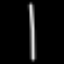
Label: line